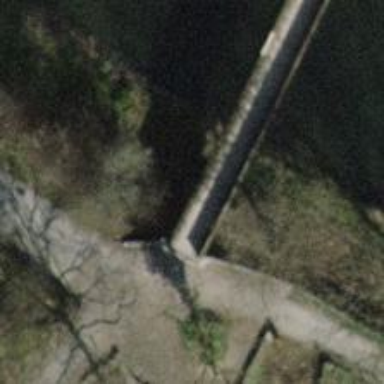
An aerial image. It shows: Footway on bridge.